Question: PFB java script code..
the thing is im getting alert for duplicate entry. how can avoid the repeated data?
'''
Var activityconunt =0;
if (activityconunt !== data.iRoundId) {
alert("duplicate");
$("#selectRound_Type").append("<option name='round' id=" + data.iRoundId + ">" + data.strRoundName + "</option>");
}
'''

my output
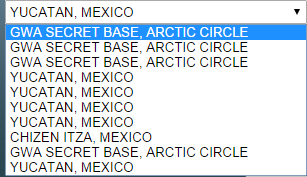
Answer: Take your data and build a clean array before. Using <URL>
Check your existing options for containing values
'''
if($("option:contains('" + data.strRoundName + "')").length == 0)
$("#selectRound_Type").append("<option name='round' id=" + data.iRoundId + ">" + data.strRoundName + "</option>");
'''
this should do it as well and is a shorter code
also see <URL>